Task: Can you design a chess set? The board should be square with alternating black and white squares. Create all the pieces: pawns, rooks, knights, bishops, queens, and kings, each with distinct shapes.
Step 2257:
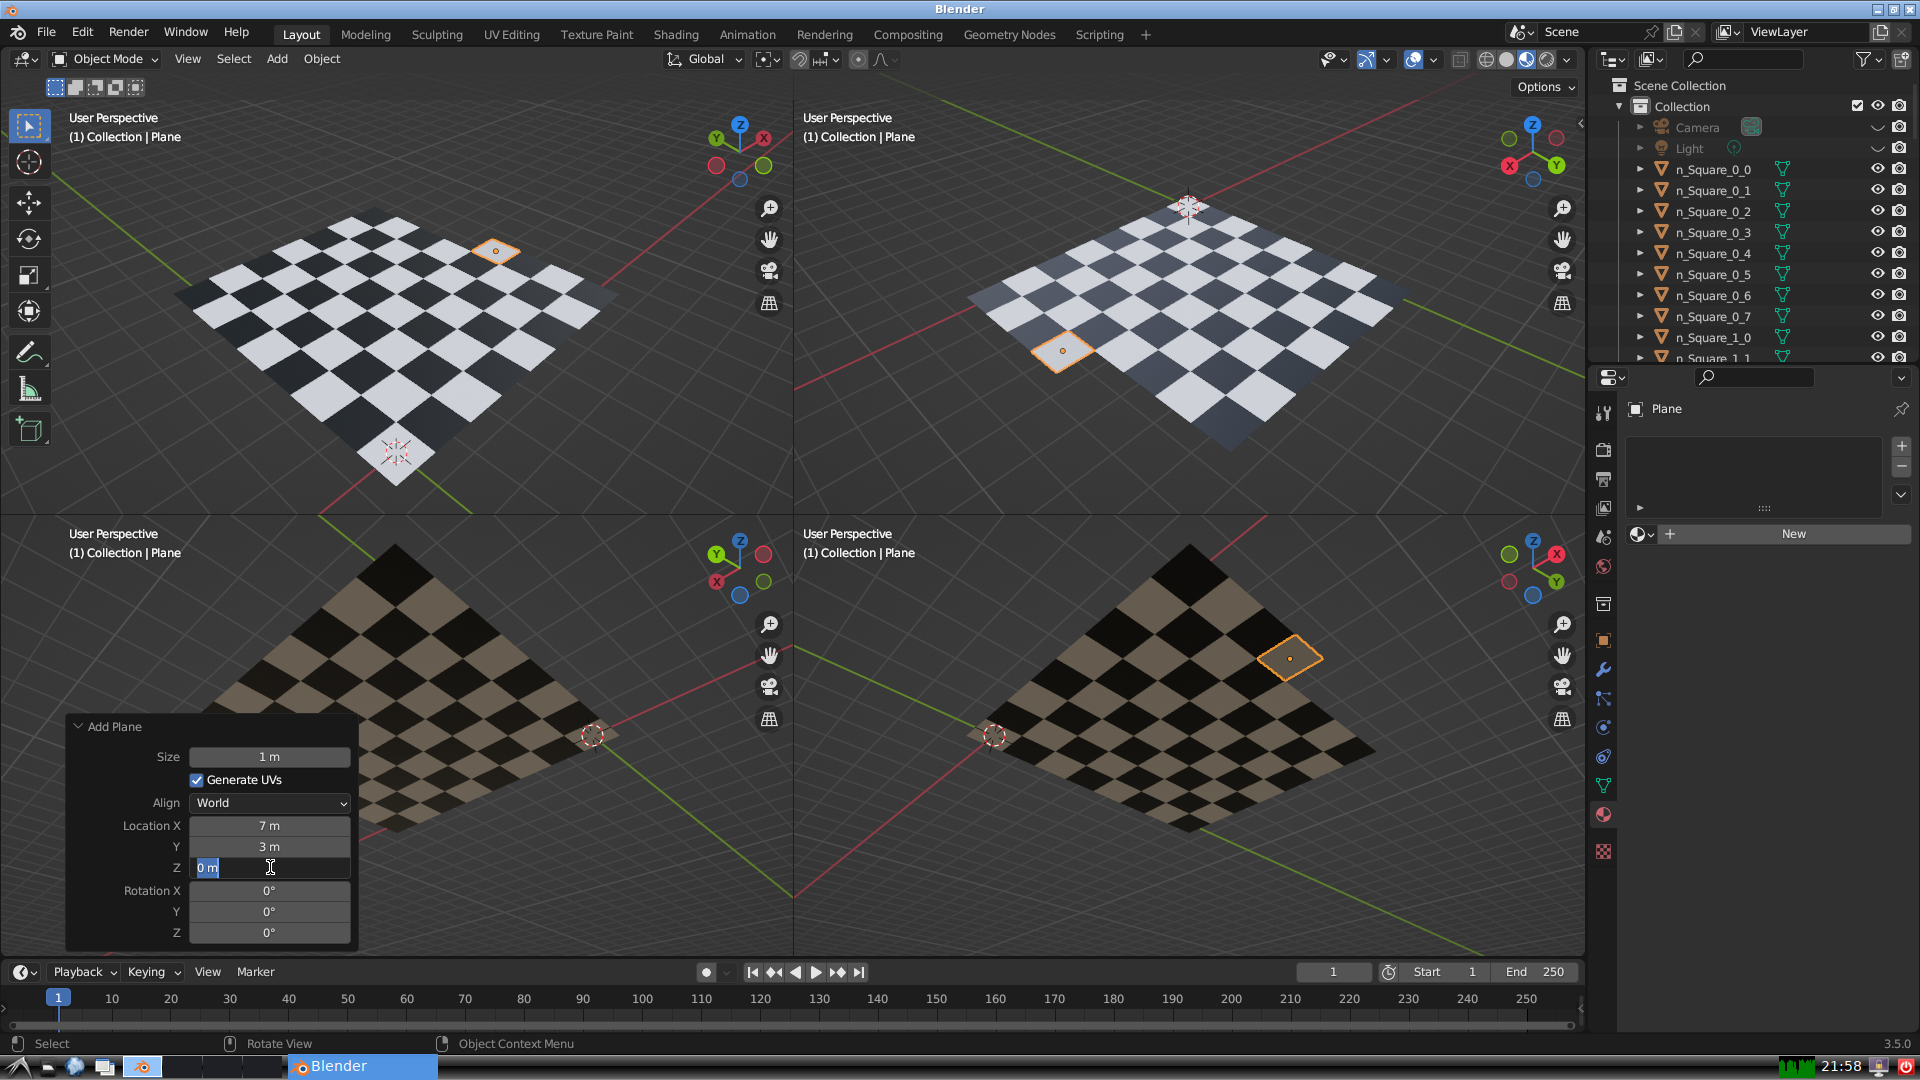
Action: input_text: 0.0